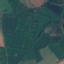
Label: Pasture